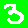
Digit: 3